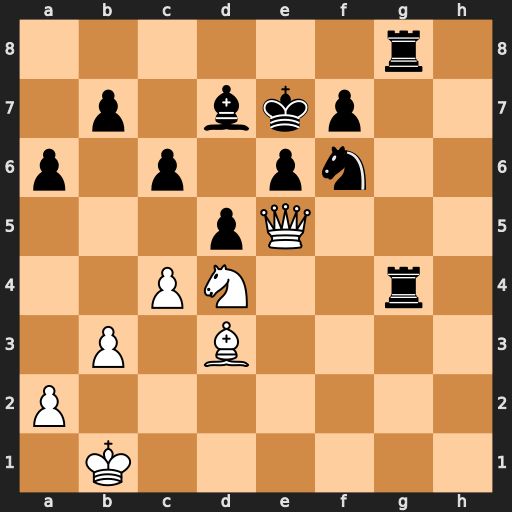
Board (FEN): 6r1/1p1bkp2/p1p1pn2/3pQ3/2PN2r1/1P1B4/P7/1K6
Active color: w
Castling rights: -
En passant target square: -
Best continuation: Nf5+ Kd8 Qxf6+